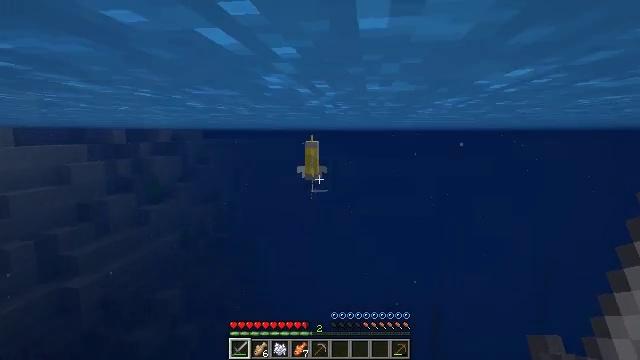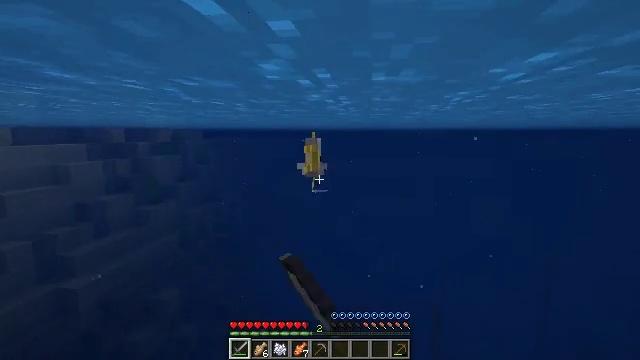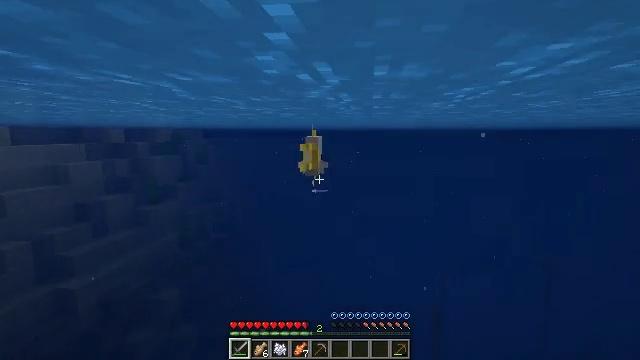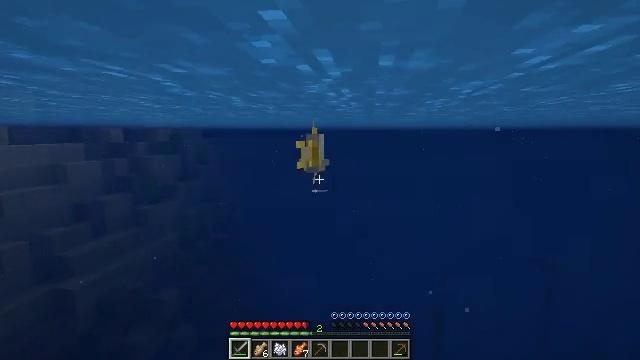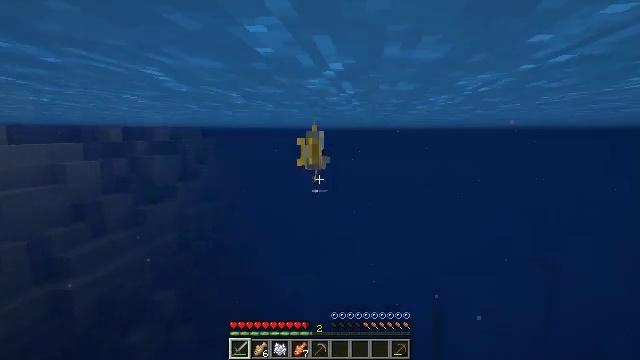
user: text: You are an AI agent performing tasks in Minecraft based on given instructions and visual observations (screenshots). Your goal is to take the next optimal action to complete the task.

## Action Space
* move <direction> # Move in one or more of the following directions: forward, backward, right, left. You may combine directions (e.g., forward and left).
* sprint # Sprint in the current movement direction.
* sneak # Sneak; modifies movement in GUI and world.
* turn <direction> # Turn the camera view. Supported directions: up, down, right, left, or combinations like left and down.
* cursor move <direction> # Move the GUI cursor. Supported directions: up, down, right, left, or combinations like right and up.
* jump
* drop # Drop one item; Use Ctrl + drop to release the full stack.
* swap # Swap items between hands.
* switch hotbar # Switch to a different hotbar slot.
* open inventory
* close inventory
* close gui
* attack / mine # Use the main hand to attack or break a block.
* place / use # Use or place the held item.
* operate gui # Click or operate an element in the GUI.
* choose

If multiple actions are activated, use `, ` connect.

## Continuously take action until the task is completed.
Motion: motion action
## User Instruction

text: Catch and kill the tropical fish.
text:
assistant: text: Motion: move forward, attack / mine
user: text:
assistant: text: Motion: move forward, attack / mine
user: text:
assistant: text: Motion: move forward, attack / mine
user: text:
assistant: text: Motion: move forward
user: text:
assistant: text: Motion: no_op